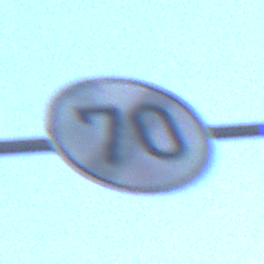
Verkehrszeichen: EndeGeschwindigkeit70
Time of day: Dawn
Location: Outdoor (Urban)
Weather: Clear
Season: NotSpecified
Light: Natural